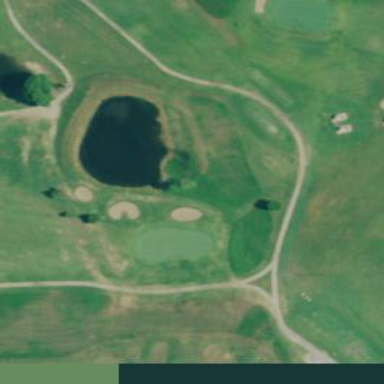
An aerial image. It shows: Rough area on grassy golf course.